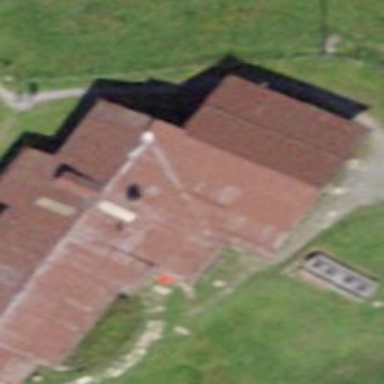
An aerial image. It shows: Cafe.